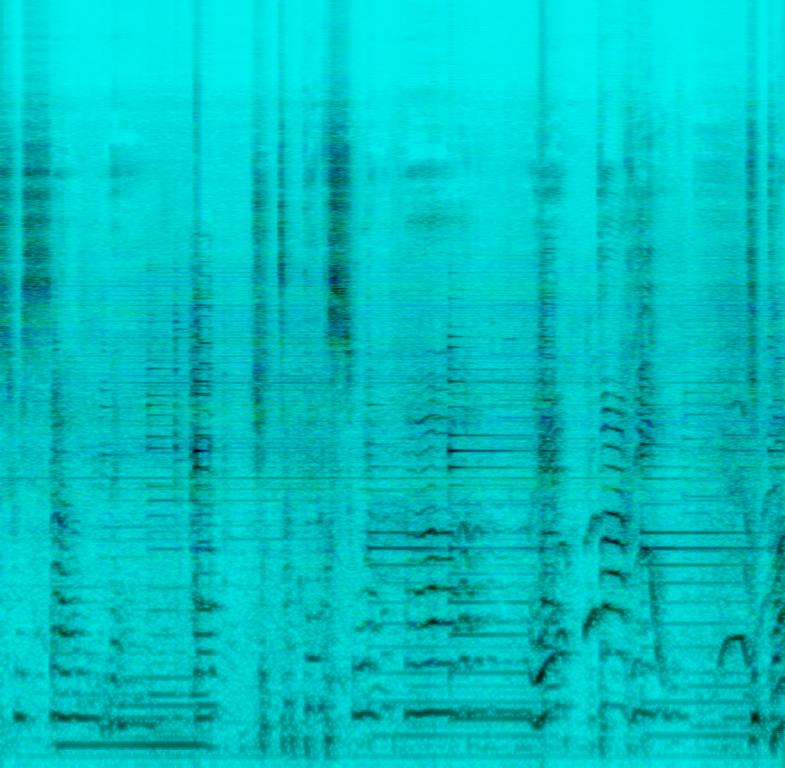
This amateur recording features a male voice. This is accompanied by an electric guitar. The notes of the chords are first plucked and the chord is struck once. There is no percussion and no other instruments in this song. This is a slow tempo song. The mood of this song is romantic.